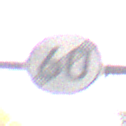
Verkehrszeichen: EndeGeschwindigkeit60
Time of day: Midday
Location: Outdoor (Nature)
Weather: Overcast
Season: NotSpecified
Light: Natural